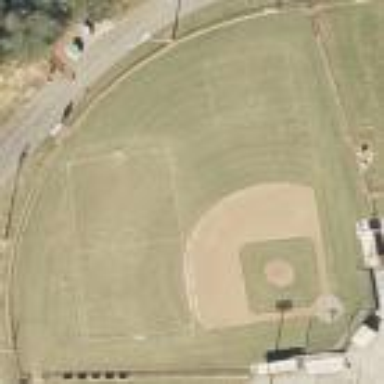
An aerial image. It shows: Baseball pitch for leisure land.